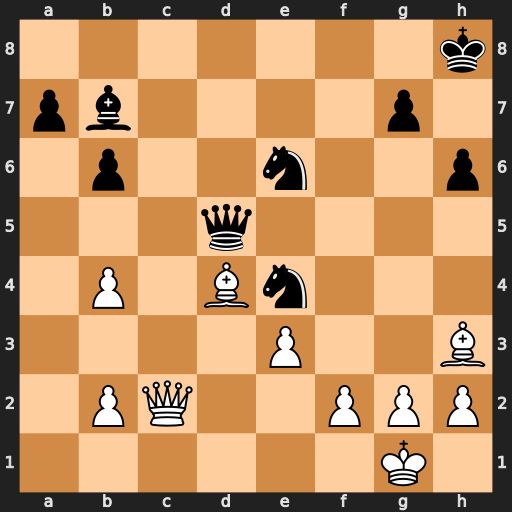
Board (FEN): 7k/pb4p1/1p2n2p/3q4/1P1Bn3/4P2B/1PQ2PPP/6K1
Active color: w
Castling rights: -
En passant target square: -
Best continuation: Bxe6 Qxe6 Qc7